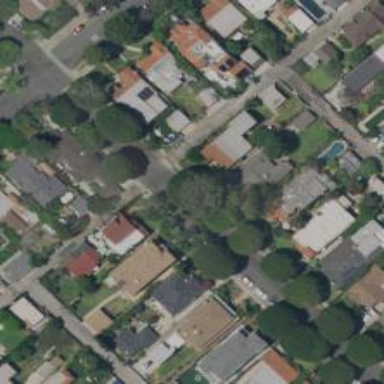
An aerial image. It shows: Residential alley with asphalt surface.